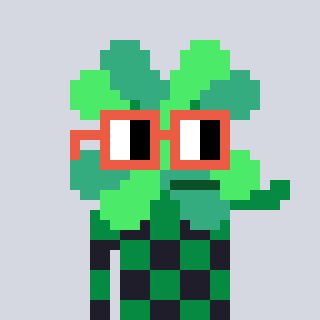
a pixel art character with square orange glasses, a clover-shaped head and a grayscale-colored body on a cool background